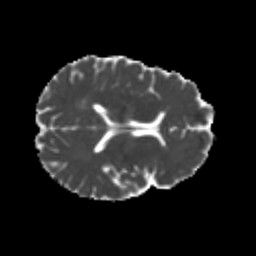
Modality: MD
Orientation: axial
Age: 23
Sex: male
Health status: healthy
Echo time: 0.074 s